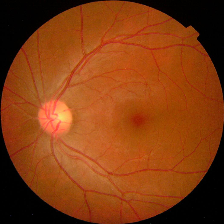
Diabetic retinopathy grade: No DR